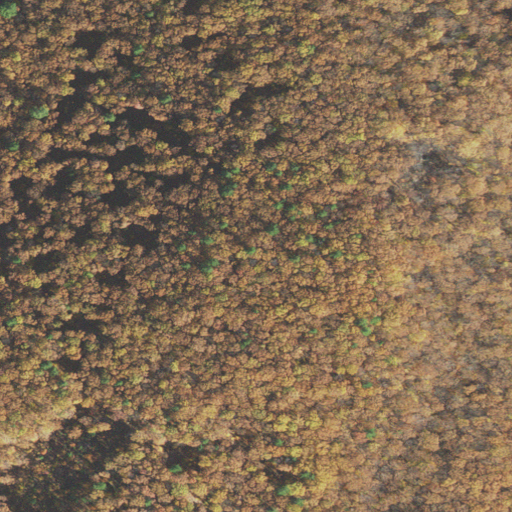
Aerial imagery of mountain in New Hampshire named Jerry Hill containing deciduous forest and mixed forest